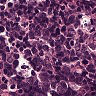
Metastatic tissue present: no